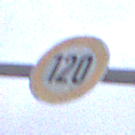
Verkehrszeichen: Geschwindigkeit120
Umgebung: Outdoor, Beach
Tageszeit: SunriseSunset
Wetter: Overcast
Licht: Natural
Jahreszeit: NotSpecified
Kontrast: LowContrast